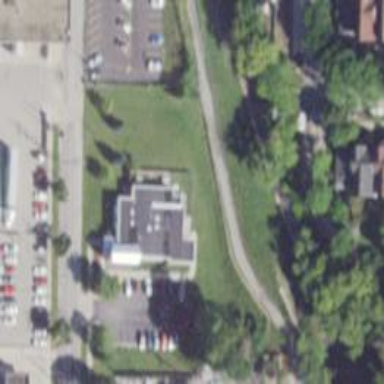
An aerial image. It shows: Veterinary facility.